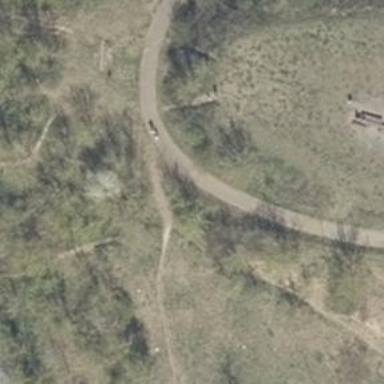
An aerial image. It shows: Path on the ground.